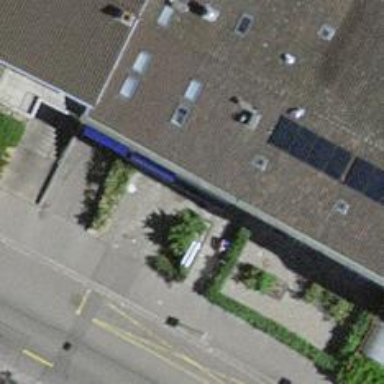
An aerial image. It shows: Kiosk shop.